Question: I have JSON object returned from elastic search like below

How can i get the and value from this JSON.
'''
$scope.results = client
.query(oQuery.query($scope.queryTerm || '*'))
.doSearch().then(function (body) {
$scope.results = body.hits.hits;
var resultstofilter = $scope.results;
var log = [];
angular.forEach(results, function(result, key) {
angular.forEach(result, function(value, key) {
this.push(key + ': ' + value);
}, log);
}, log);
console.log(resultstofilter);
}, function (error) {
console.trace(error.message);
});;
'''
The above prints the same objects again and again.
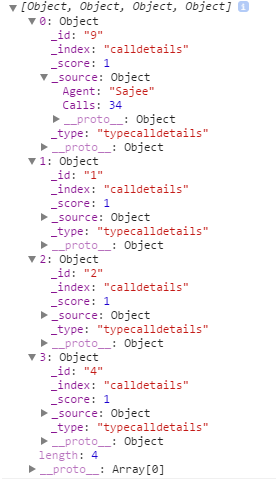
Answer: Somewhere you need to filters the keys if you only want the "Agents" and "Calls" ones.
'''
$scope.results = client
.query(oQuery.query($scope.queryTerm || '*'))
.doSearch().then(function (body) {
$scope.results = body.hits.hits;
var resultstofilter = [];
for (var i=0; i<$scope.results.length; ++i) {
var result = $scope.results[i];
resultstofilter[i] = {};
for (var key in result) {
// If all you want are keys that doesn't start with '_'
// you can also test key.substring(0, 1) !== '_'
if (key === 'Agent' || key === 'Calls') {
resultstofilter[i][key] = result[key];
}
}
}
console.log(resultstofilter);
}, function (error) {
console.trace(error.message);
});;
'''